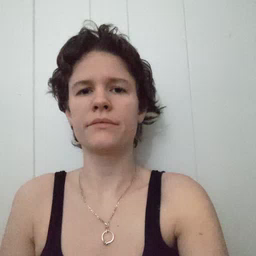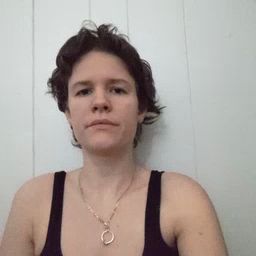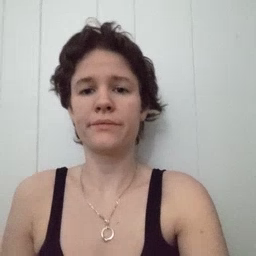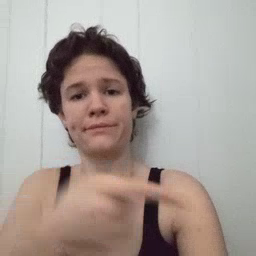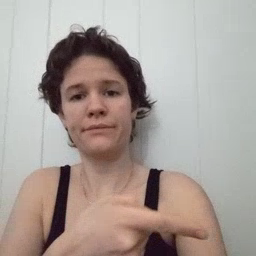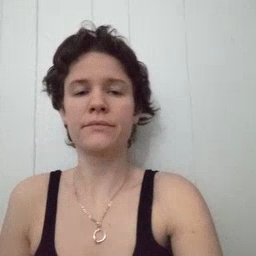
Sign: hesheit